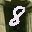
Label: 8